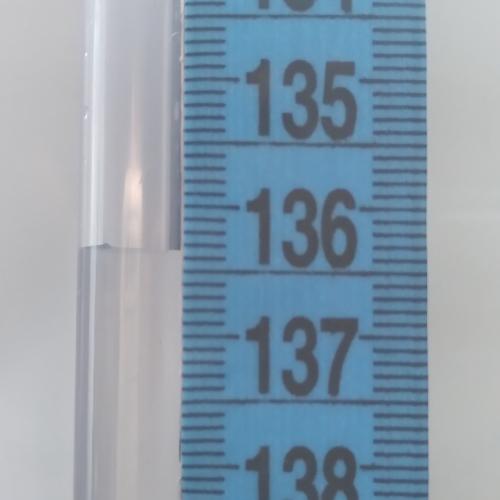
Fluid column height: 136.3 cm